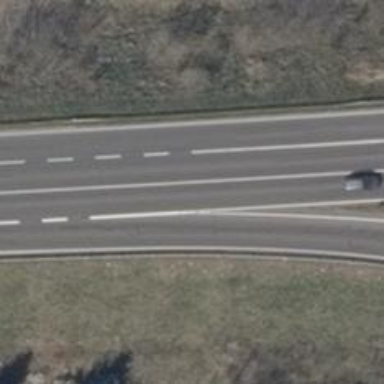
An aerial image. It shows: Trunk motorroad.